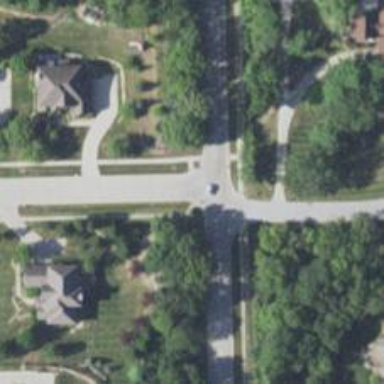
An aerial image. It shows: Unmarked crossing on the road.